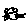
Label: cat